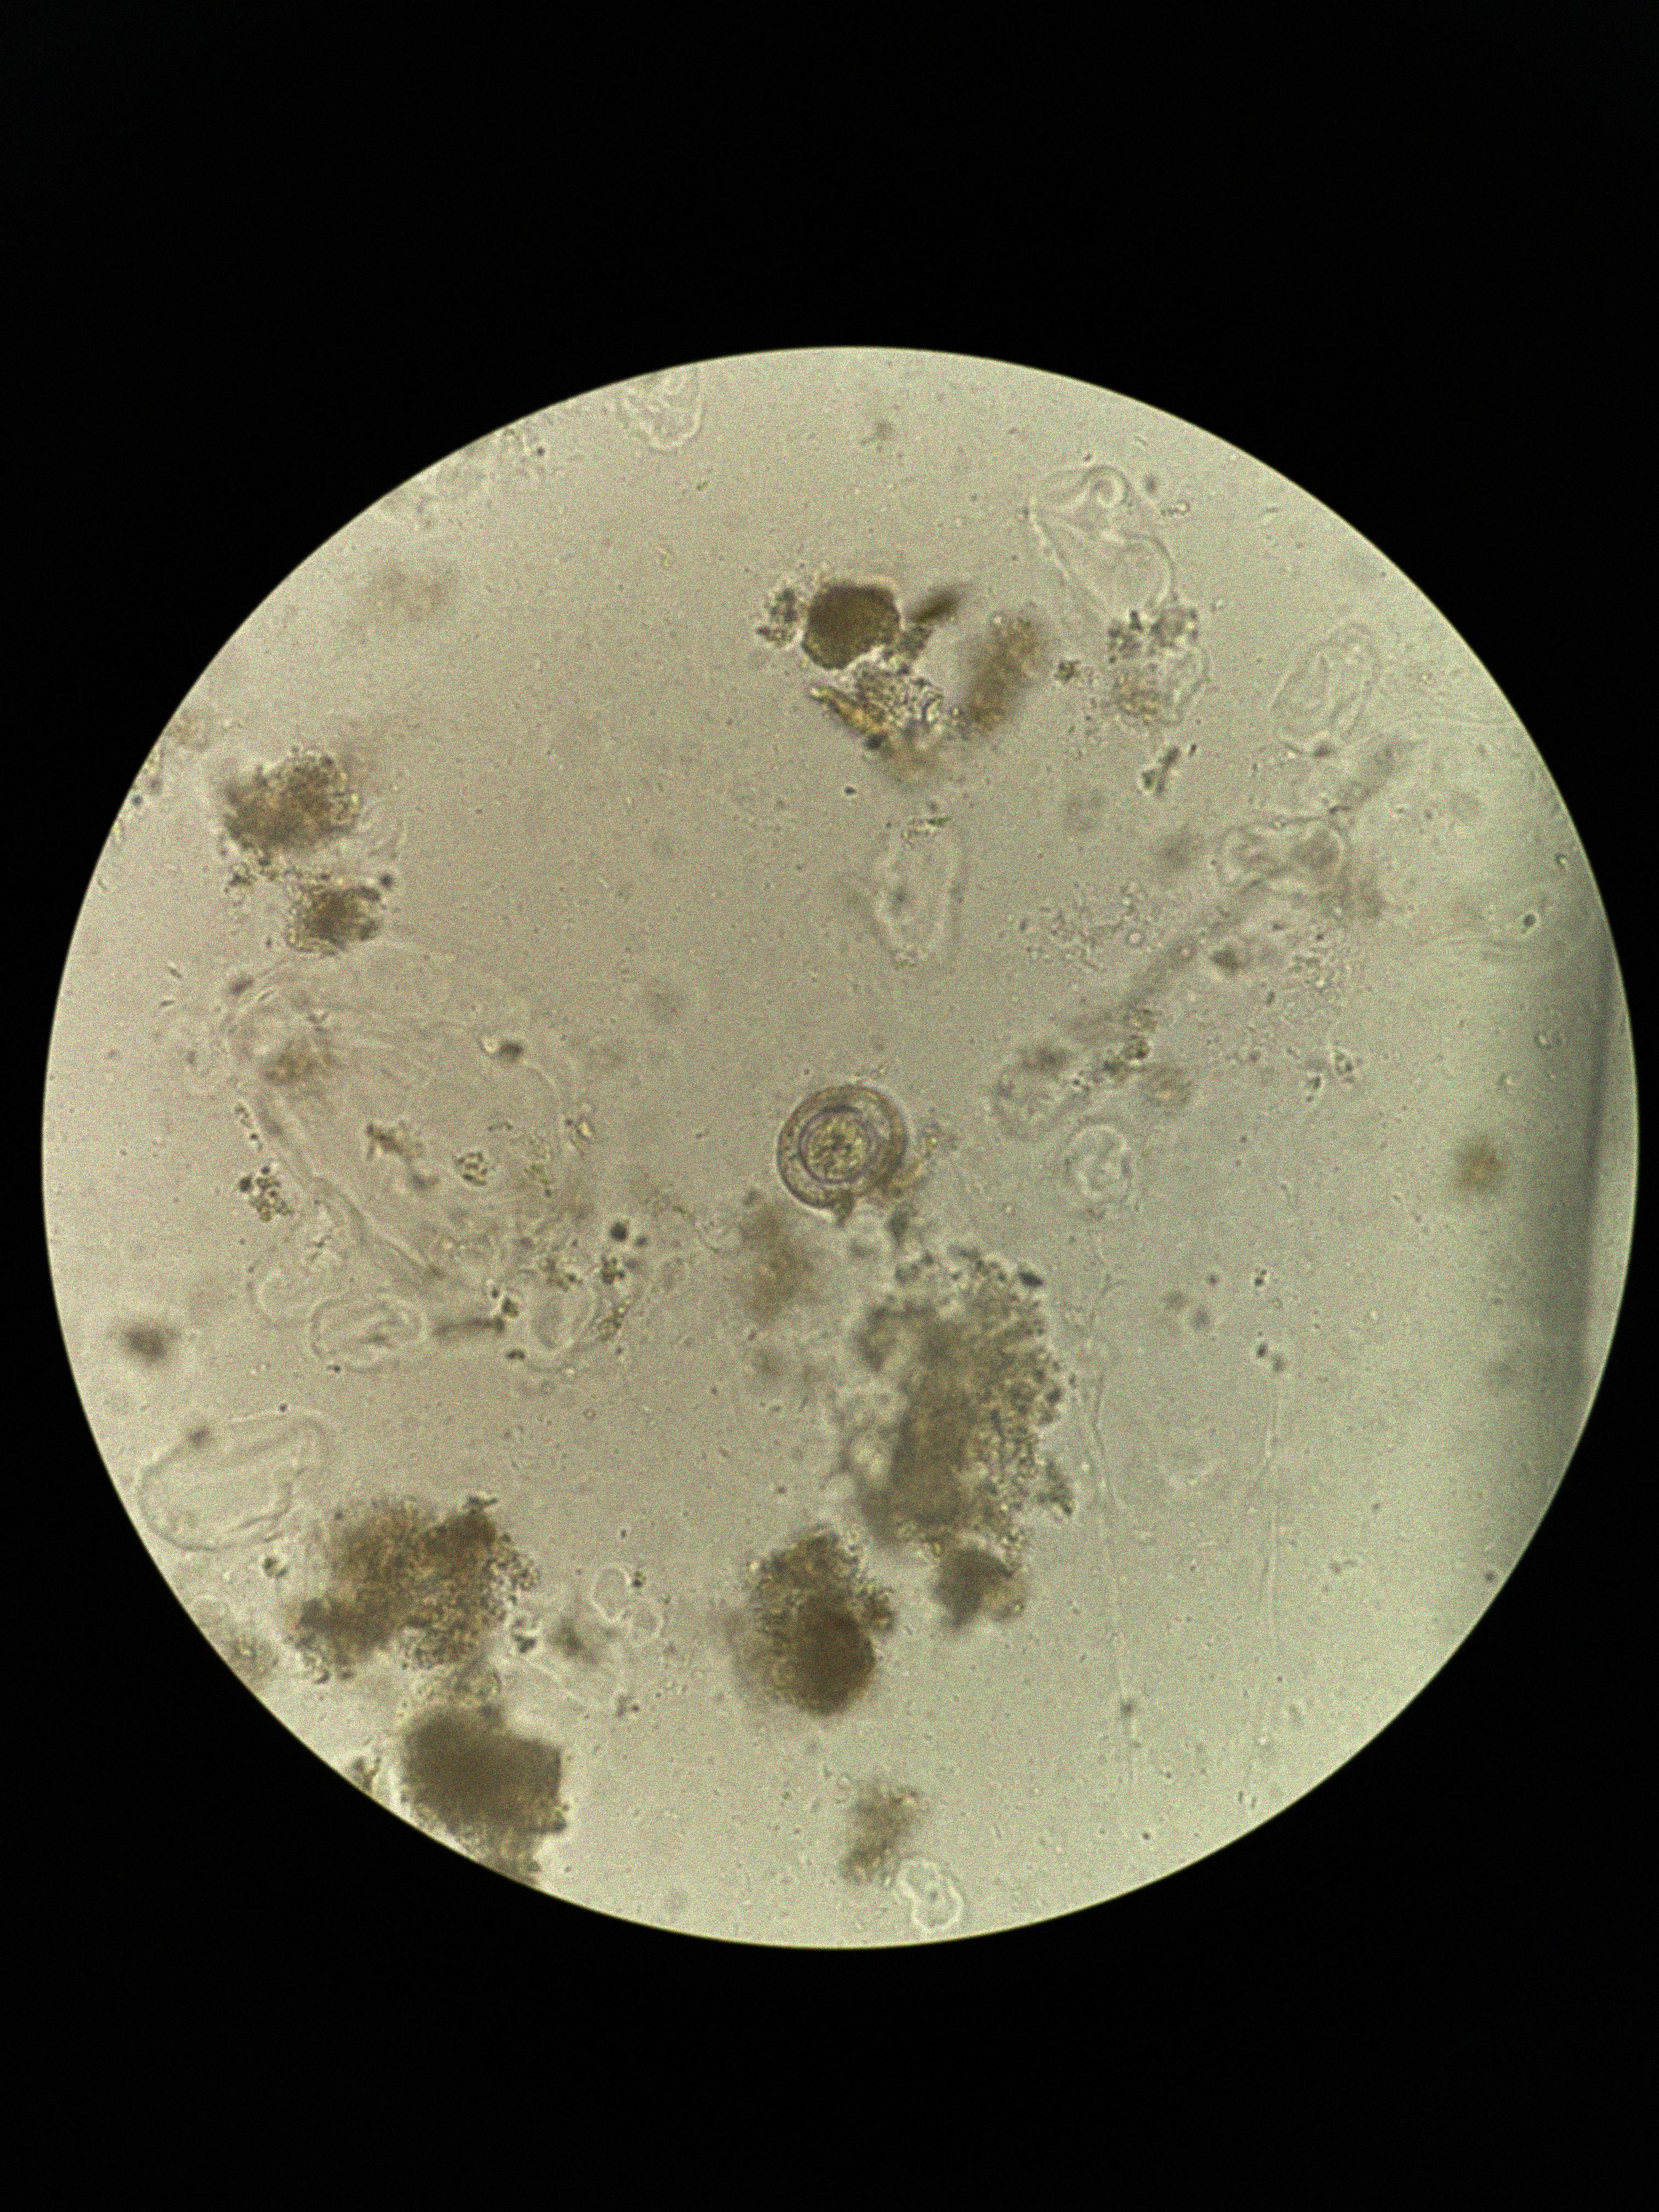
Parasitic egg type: Hymenolepis nana